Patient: sex F, age 77
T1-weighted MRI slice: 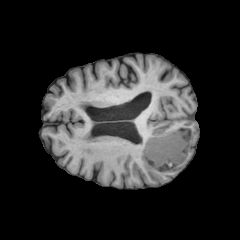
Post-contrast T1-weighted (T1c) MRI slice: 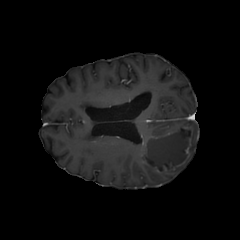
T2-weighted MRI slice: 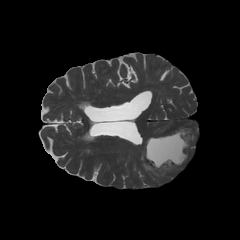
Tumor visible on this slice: yes
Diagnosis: Glioblastoma, IDH-wildtype
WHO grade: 4